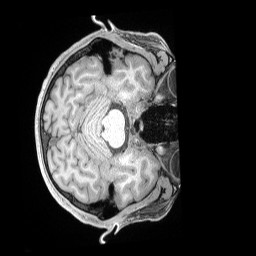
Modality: T1w
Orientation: axial
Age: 32
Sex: male
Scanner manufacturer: siemens
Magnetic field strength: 3 T
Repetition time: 2 s
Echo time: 0.00211 s